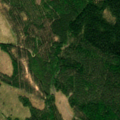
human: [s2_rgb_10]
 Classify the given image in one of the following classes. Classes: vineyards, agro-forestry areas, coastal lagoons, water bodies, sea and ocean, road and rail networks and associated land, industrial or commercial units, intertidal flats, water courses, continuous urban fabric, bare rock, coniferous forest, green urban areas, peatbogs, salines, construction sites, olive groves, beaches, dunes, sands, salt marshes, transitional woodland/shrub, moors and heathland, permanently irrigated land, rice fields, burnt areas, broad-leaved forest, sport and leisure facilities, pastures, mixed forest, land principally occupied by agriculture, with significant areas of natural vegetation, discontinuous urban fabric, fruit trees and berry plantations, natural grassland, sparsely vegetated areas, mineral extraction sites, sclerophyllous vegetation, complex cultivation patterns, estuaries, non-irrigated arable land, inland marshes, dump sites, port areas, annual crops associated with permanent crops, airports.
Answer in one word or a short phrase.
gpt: coniferous forest, mixed forest, transitional woodland/shrub